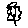
Label: flower